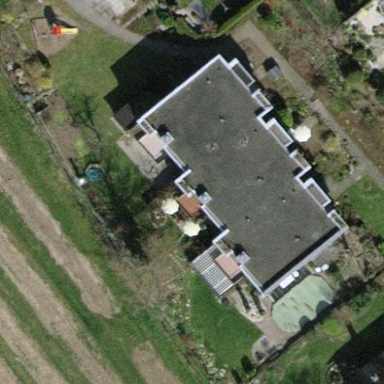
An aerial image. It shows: Terrace building.